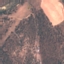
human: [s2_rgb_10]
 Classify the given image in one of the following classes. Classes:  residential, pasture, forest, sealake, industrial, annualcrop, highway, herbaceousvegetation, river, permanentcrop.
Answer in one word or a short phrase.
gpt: PermanentCrop